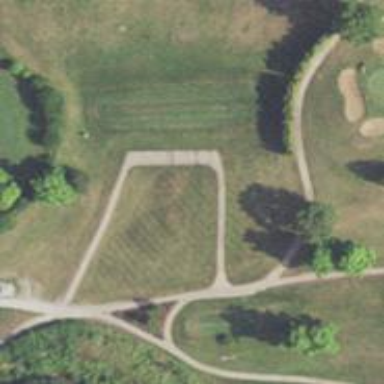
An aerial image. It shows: Path used for both walking and golf.